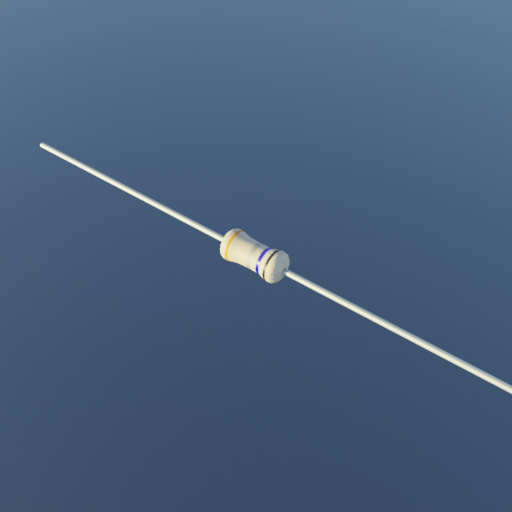
Resistor colour bands (in order): orange, silver, blue, black